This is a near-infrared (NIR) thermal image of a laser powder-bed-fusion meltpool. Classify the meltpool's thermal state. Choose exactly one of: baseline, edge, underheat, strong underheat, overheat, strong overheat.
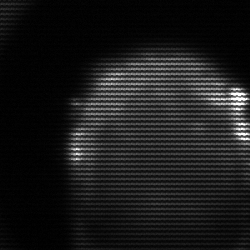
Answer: edge